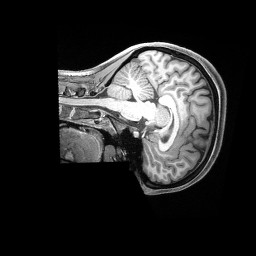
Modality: T1w
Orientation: sagittal
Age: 23
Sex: female
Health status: healthy
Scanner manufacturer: siemens
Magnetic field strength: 3 T
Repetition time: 2.4 s
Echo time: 0.00228 s